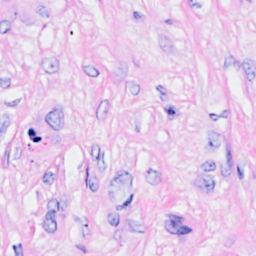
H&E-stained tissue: Breast